Question: I'd like to get two colourbars in one plot, with a map. Unfortunately, the colourbars are as big as the plot themselves. Even using shrink in the colourbar code, it only shrinks the colourbars, but not the size that they take up.
IS there a simple way to use more space for my plot, and less space for the colourbars? And is there an easy way to get the colourbars to appear side by side at the bottom also?

Code is below
'''
plt.clf()
my_cmap = cm.get_cmap('YlOrRd')
cs = map.contourf(x,y,bj,levels = Y,cmap=my_cmap,locator=mpl.ticker.LogLocator())
norm = mpl.colors.BoundaryNorm(bounds, my_cmap.N)
cb1 = plt.colorbar(cmap=my_cmap,
norm=norm,
boundaries=bounds,
extend='both',
orientation="horizontal",
ticks=bounds,
shrink = 0.35)
cb1.set_label('Increase in Black Carbon')
bj = -bj
ymap = cm.get_cmap('PuBu')
cs = map.contourf(x,y,bj,levels = Y,cmap=ymap,locator=mpl.ticker.LogLocator())
# set colourbar with location and size, with labels.
norm = mpl.colors.BoundaryNorm(bounds,ymap.N)
cb2 = plt.colorbar(cmap=my_cmap,
norm=norm,
boundaries=bounds,
extend='both',
orientation="horizontal",
ticks=bounds,
shrink=0.35)
cb2.set_label('Decrease in Black Carbon')
font = {'family' : 'serif',
'color' : 'black',
'weight' : 'bold',
'size' : 21,
}
#add plot details
plt.title(r'Black Carbon surface concentrations changes in %s 2006 compared with %s 2006 ($\mu$gm$\^3$)'%(g,d) ,fontdict=font)
map.drawcoastlines(linewidth=0.75)
map.drawcountries(linewidth=0.25)
#show plot
plt.show()
'''
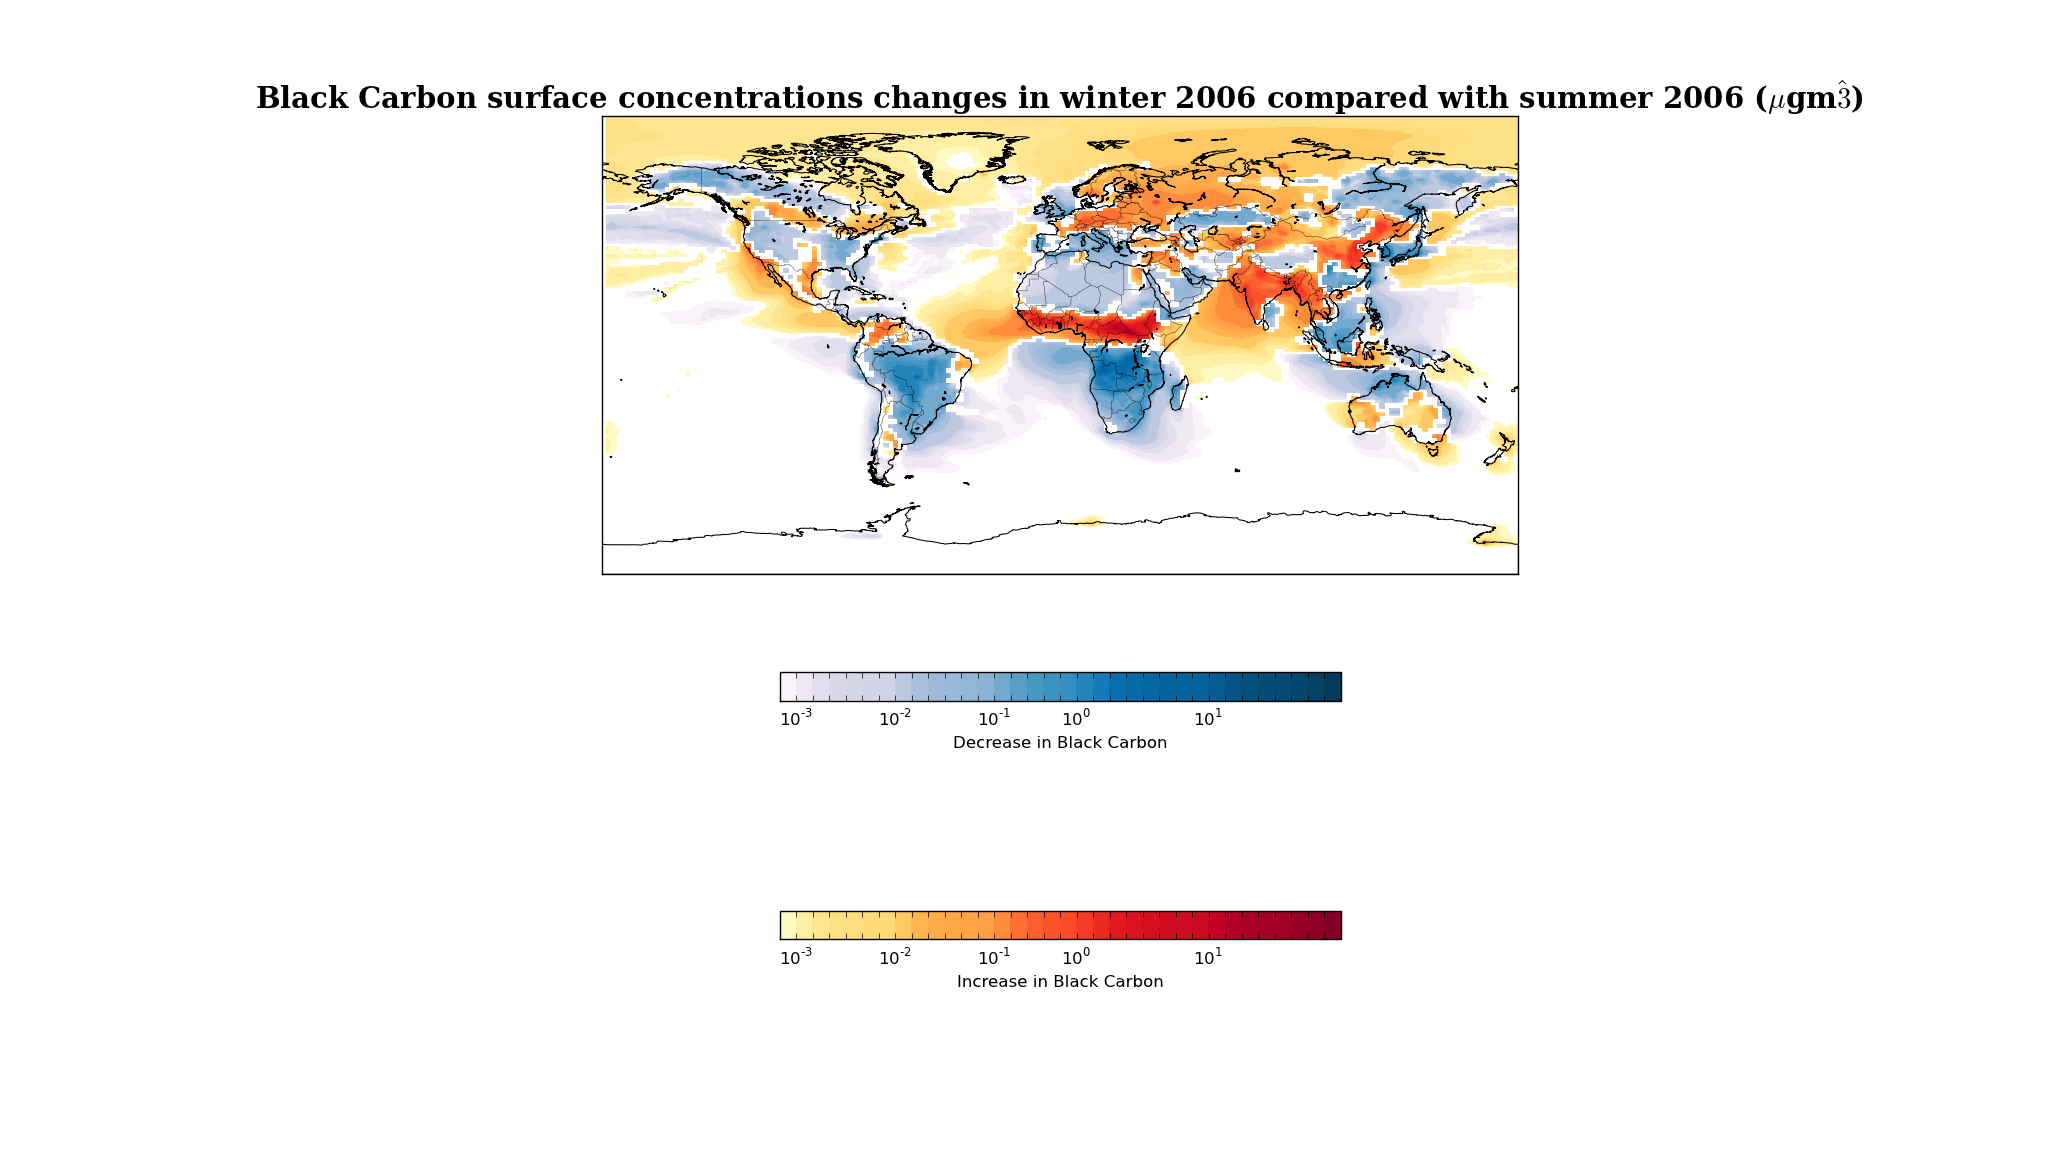
Answer: A minimal working example* of your problem and some <URL> that achieve what you are looking for:
'''
import pylab as plt
plt.imshow([[1,2,3],[4,5,6]])
cbar_options = {'extend':'both',
'orientation':"horizontal",
'shrink':0.75,
'fraction':.10,
'pad':.07}
cb1 = plt.colorbar(**cbar_options)
cb1.set_label('Increase in Black Carbon')
cb2 = plt.colorbar(**cbar_options)
cb2.set_label('Decrease in Black Carbon')
plt.show()
'''

-